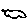
Label: cloud